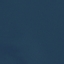
Land use / land cover class: SeaLake